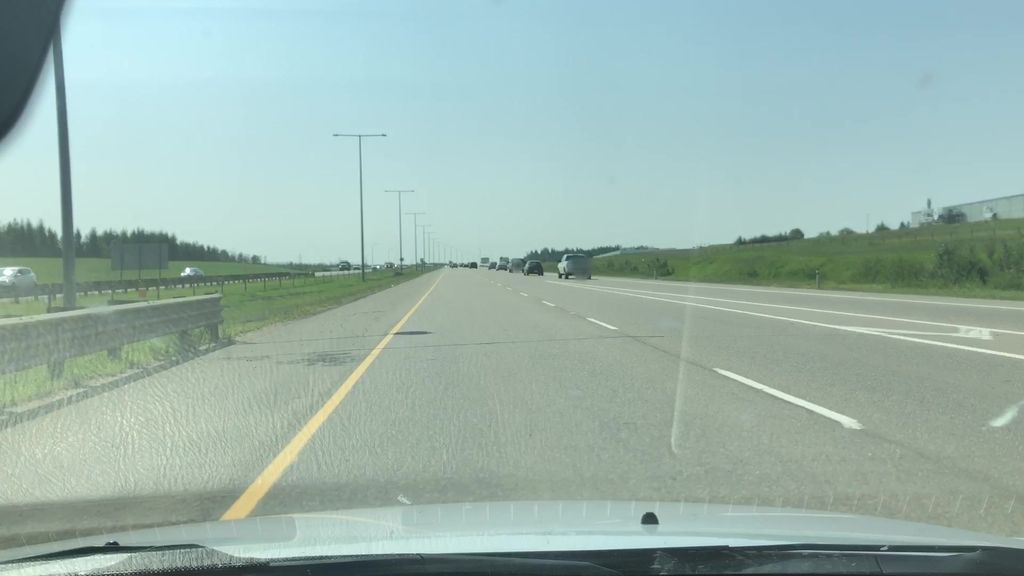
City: edmonton